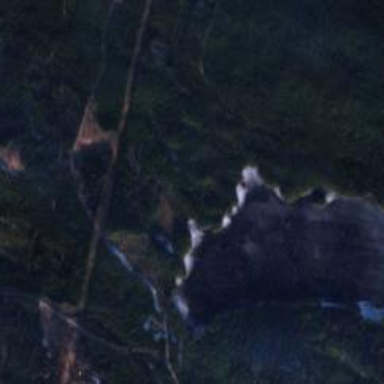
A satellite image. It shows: Serene lake surrounded by nature.